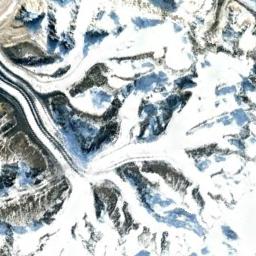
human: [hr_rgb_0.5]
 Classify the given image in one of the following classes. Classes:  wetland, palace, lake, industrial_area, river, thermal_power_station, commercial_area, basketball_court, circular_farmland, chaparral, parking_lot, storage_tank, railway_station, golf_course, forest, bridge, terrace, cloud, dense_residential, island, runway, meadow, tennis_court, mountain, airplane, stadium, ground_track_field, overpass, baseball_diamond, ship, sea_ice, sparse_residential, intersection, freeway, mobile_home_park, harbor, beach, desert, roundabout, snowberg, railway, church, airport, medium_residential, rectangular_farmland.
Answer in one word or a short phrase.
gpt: snowberg